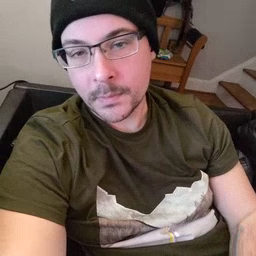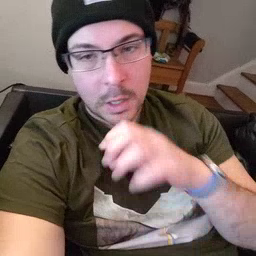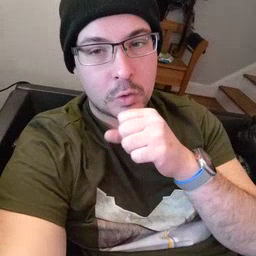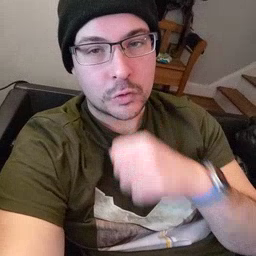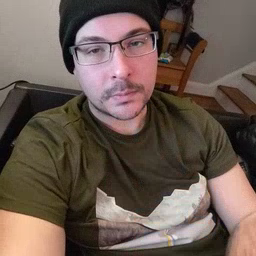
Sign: orange